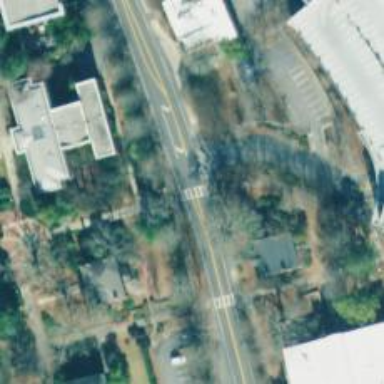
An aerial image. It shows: Unclassified road with separate sidewalk.